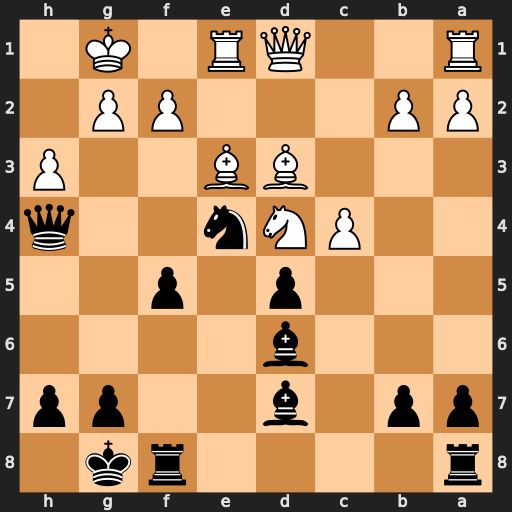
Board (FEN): r4rk1/pp1b2pp/3b4/3p1p2/2PNn2q/3BB2P/PP3PP1/R2QR1K1
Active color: b
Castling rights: -
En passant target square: -
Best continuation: f4 Nf3 fxe3 Nxh4 exf2+